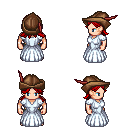
a pixel art fantasy rpg character, male body template, human, light skin, underdress, teal pants, red loose hair, leather cap, four views (front, back, left, right), 2x2 character sprite sheet, small pixel art, hard edges, no anti-aliasing